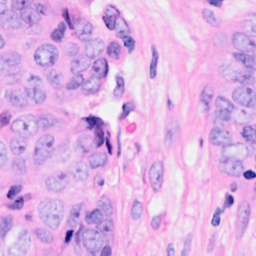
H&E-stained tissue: Breast